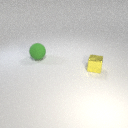
large green rubber sphere to the left of small yellow metal cube